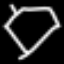
Label: diamond